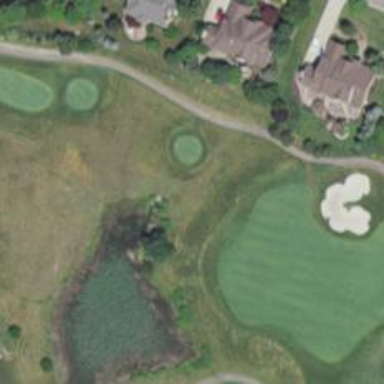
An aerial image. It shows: View of golf hole.